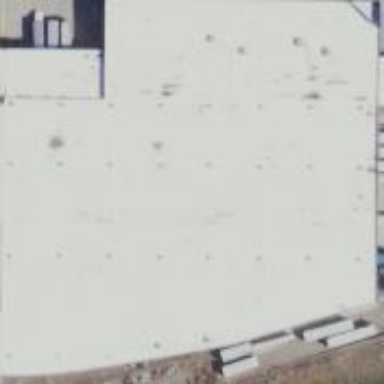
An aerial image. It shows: Warehouse.